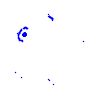
Particle: electron